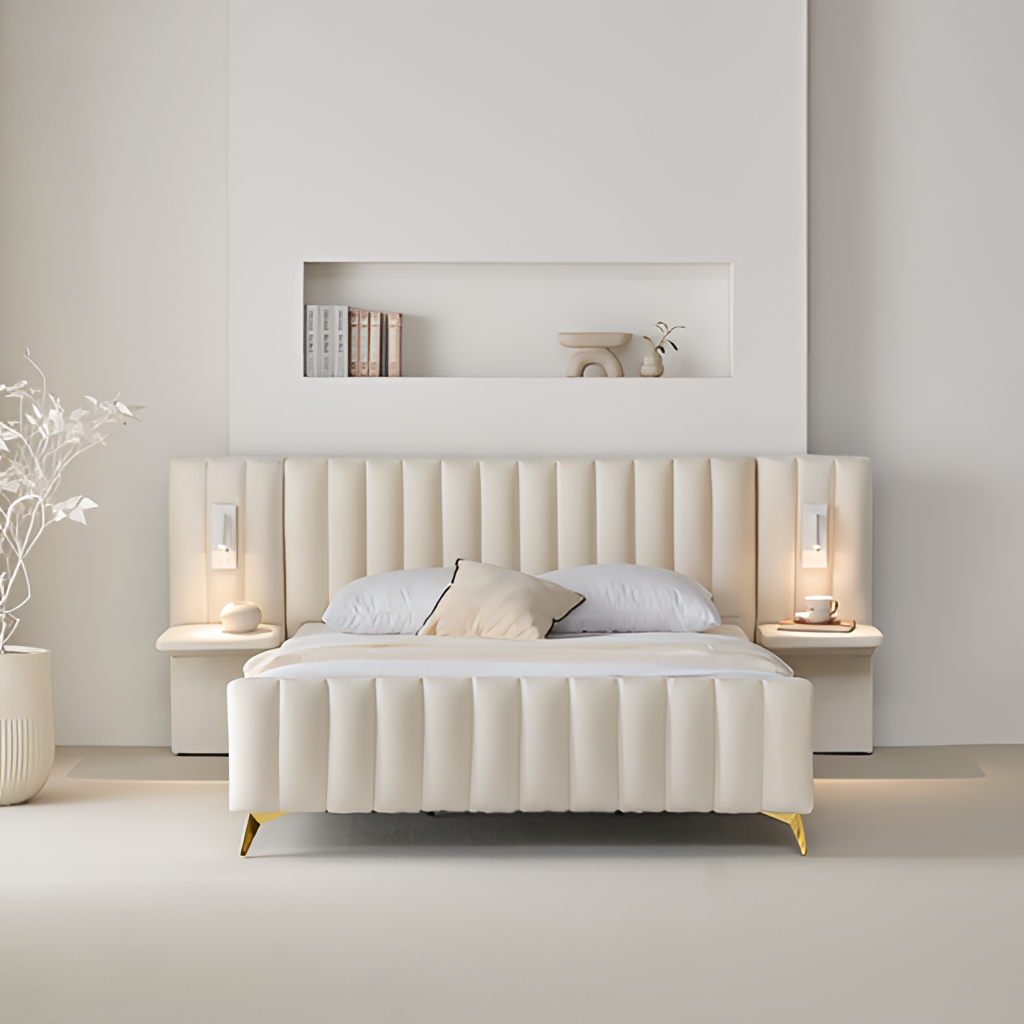
upholstered backlit headboard bed, bedroom, modern, beige paint wallpaper, with solid pattern, beige tile flooring, with large square pattern